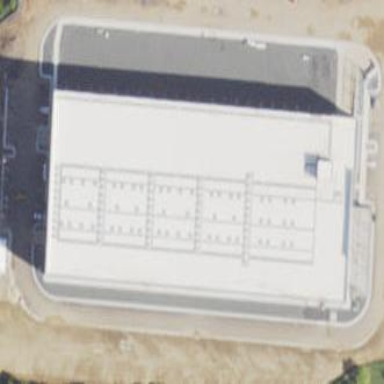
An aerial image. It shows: Data center building.